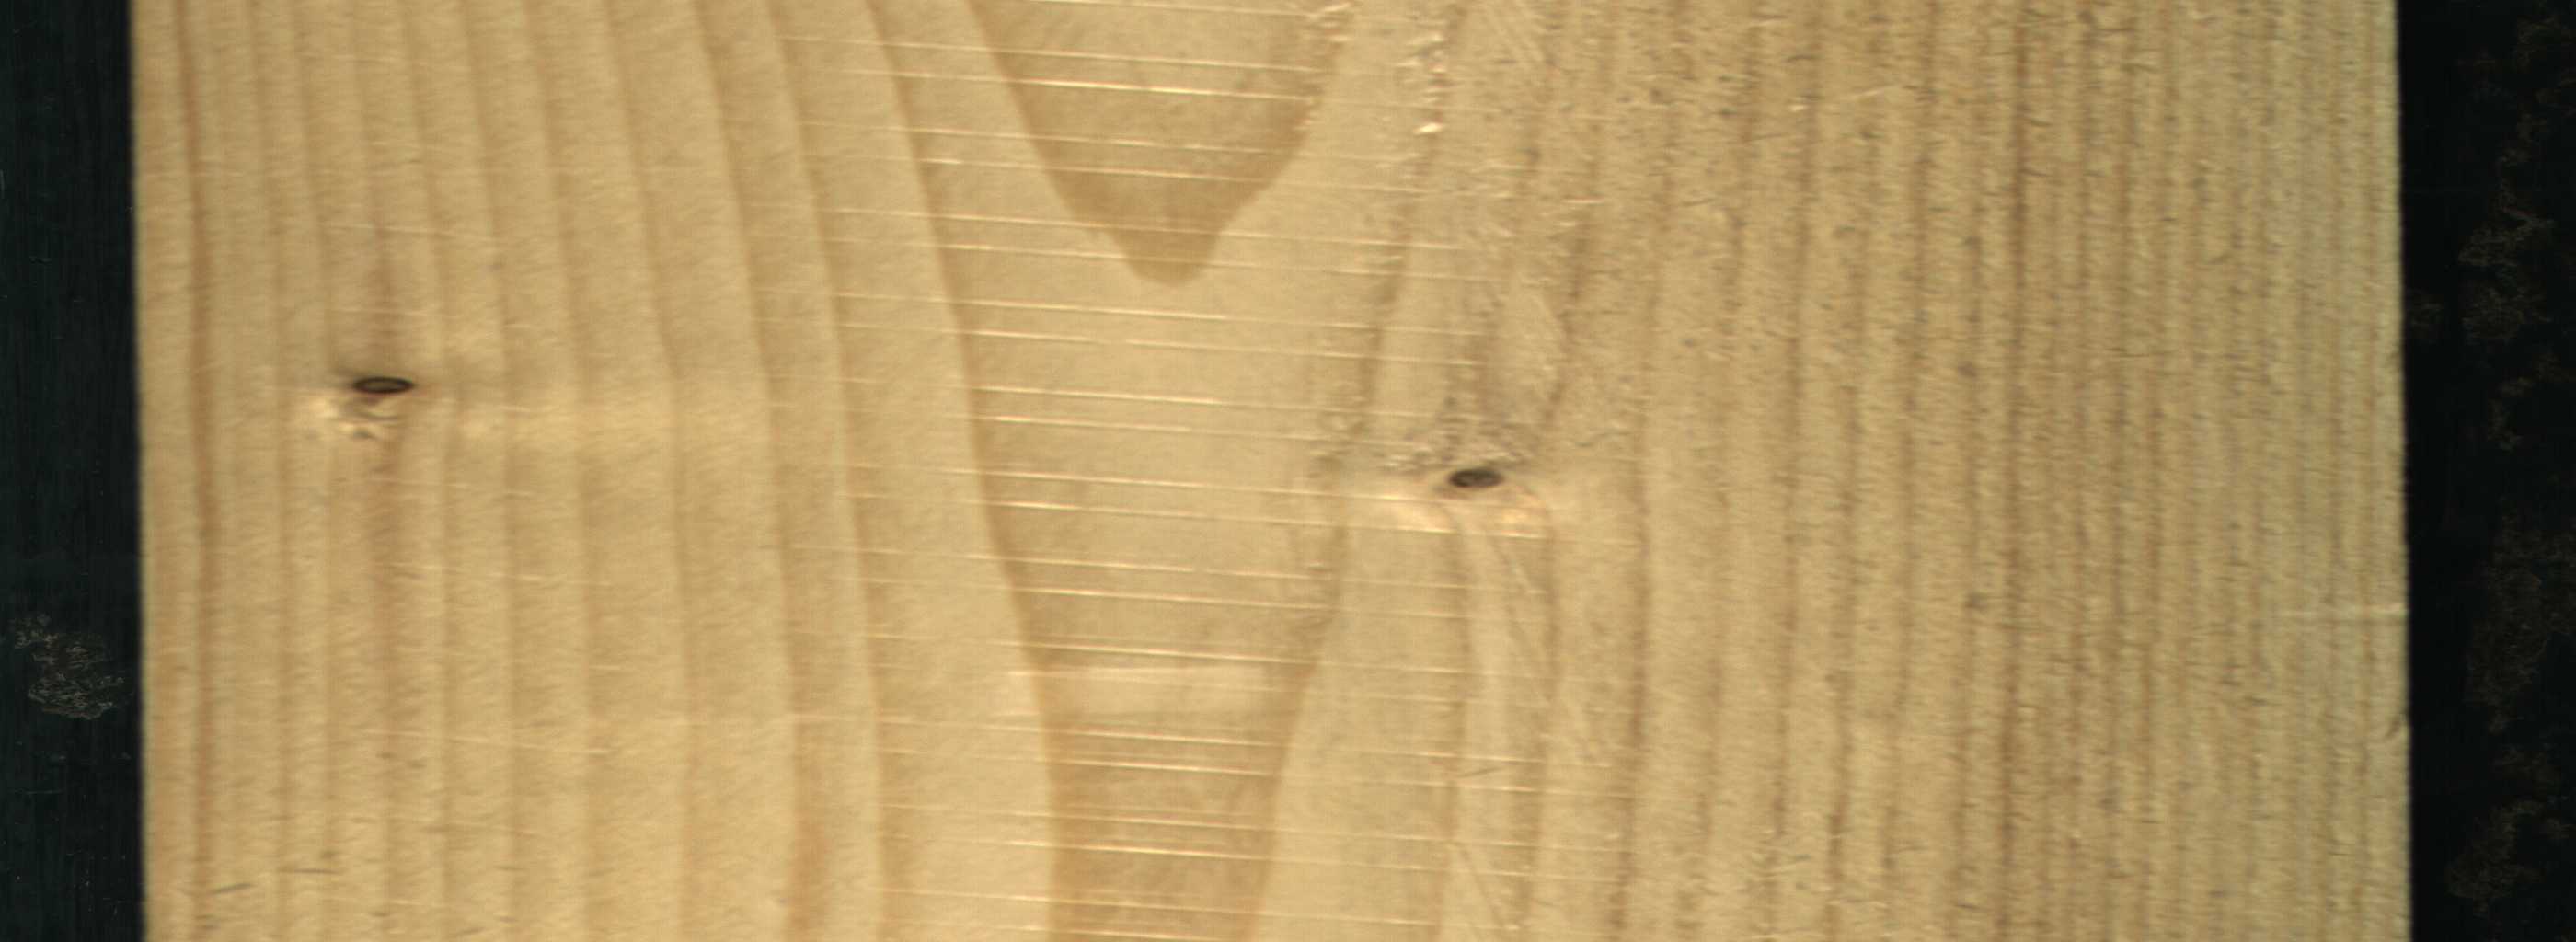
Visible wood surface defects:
Dead_Knot
Dead_Knot